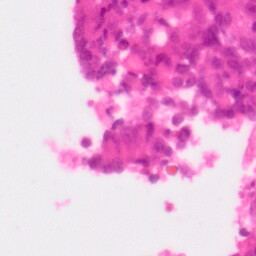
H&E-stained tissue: Colon